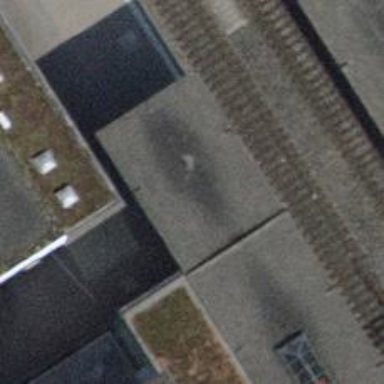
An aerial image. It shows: Black bench.